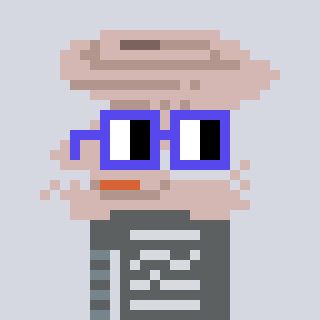
a pixel art character with square blue glasses, a tornado-shaped head and a blue-colored body on a cool background